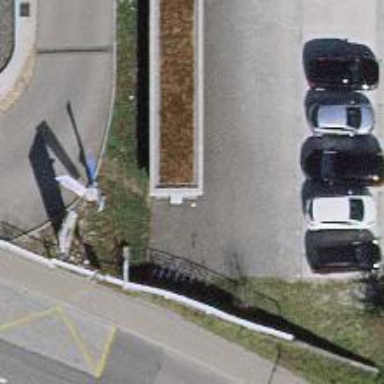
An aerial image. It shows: Motorcycle parking facility.